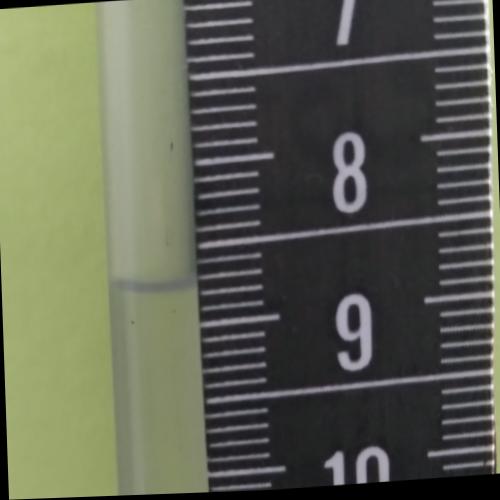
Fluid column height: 8.7 cm